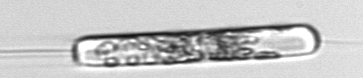
Label: Ditylum_brightwellii